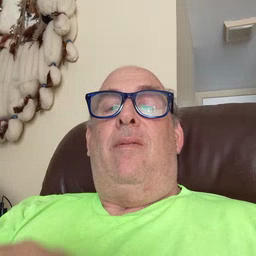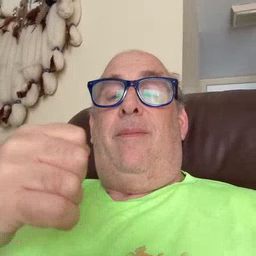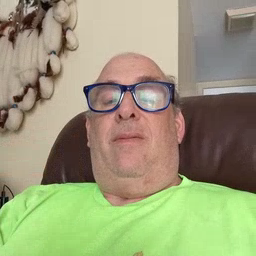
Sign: make